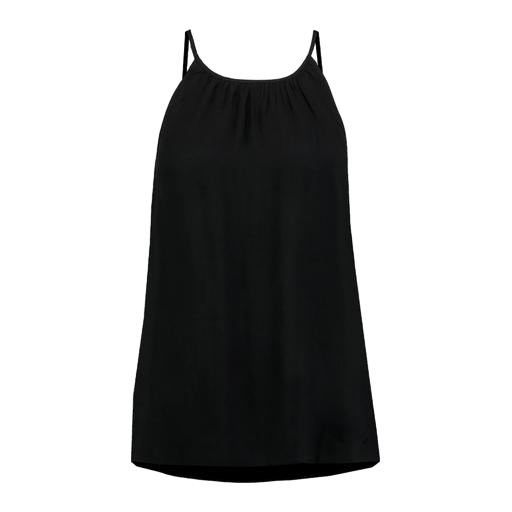
black women's fluid cami, black chelsea cami, black halter tank, white background